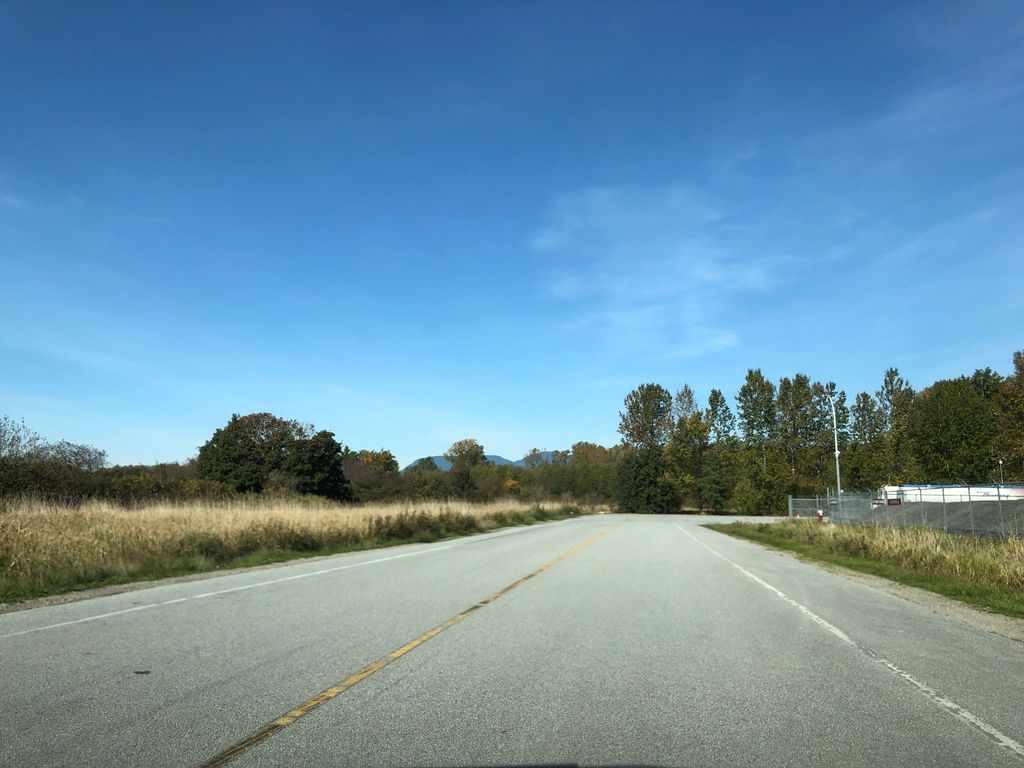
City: vancouver